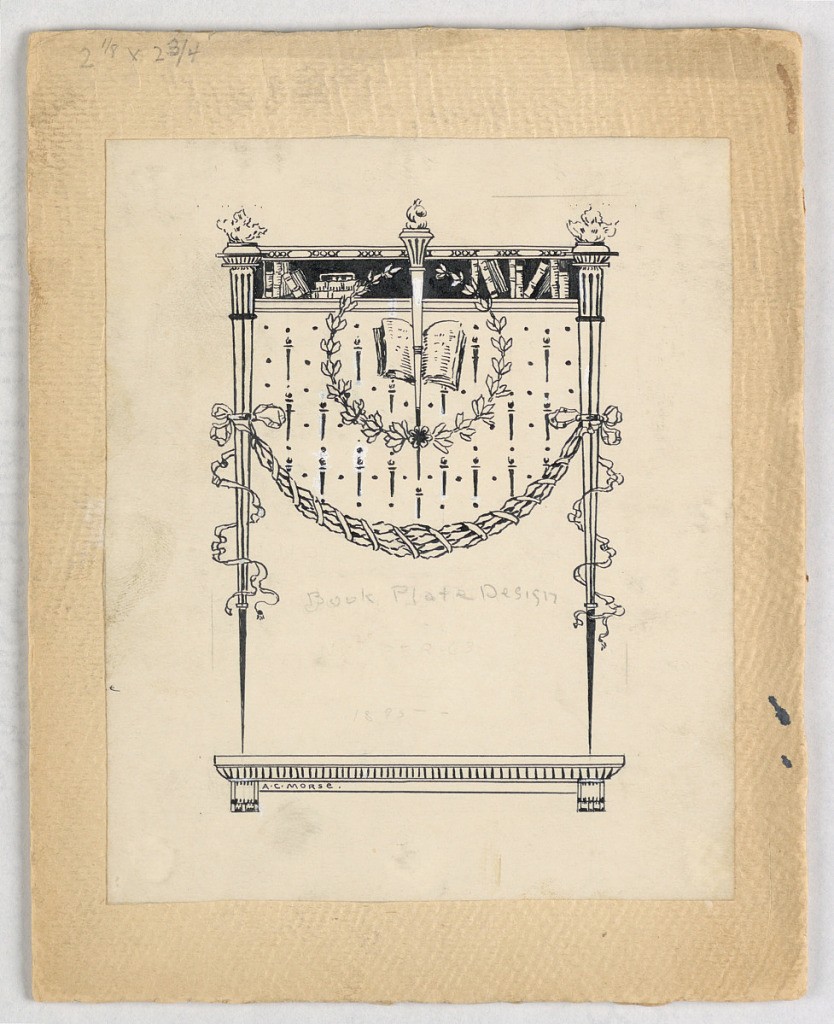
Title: Design for Book Plate
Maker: Alice Cordelia Morse, American, 1863–1961
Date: late 19th century
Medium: Pen, brush and black ink on paper
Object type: Drawing
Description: Design of a stand composed of a footed platform with two torches that are lit; a lintel across the top holds several books, another torch at center; across the design is a garland tied to the torches by ribbons; the central torch is encircled by a laurel wreath and behind is an open book.